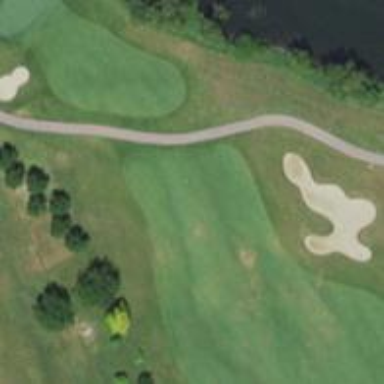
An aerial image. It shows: View of golf hole.